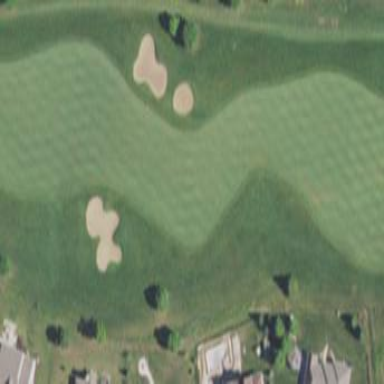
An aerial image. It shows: Golf fairway in the image.